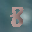
Label: 8